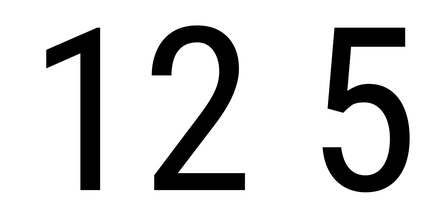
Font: Roboto_Condensed_Regular